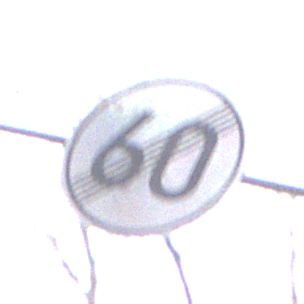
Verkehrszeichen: EndeGeschwindigkeit60
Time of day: MorningAfternoon
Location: Outdoor (Nature)
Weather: PartlyCloudy
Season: NotSpecified
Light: Natural